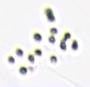
Label: Phaeocystis